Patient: sex M, age 60
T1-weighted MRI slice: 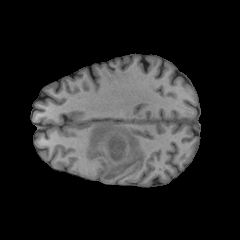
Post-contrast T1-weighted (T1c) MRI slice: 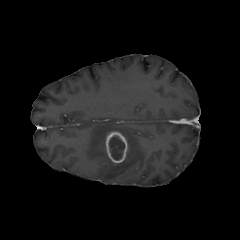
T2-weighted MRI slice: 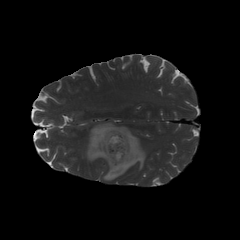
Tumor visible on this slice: yes
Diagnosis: Glioblastoma, IDH-wildtype
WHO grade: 4